Field crop: maize
Growth stage: 2
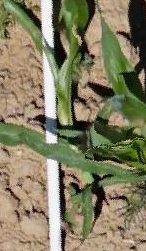
Species: maize